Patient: sex M, age 44
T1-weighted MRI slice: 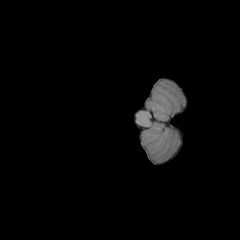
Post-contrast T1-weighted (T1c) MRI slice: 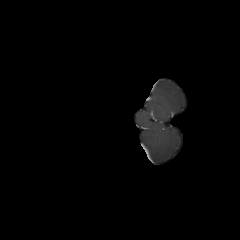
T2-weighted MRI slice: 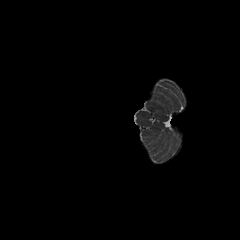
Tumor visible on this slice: no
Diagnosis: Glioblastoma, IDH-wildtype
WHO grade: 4